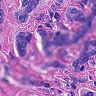
Metastatic tissue present: yes